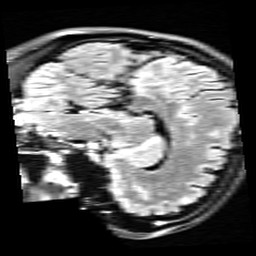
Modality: FLAIR
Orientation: sagittal
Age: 34
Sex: female
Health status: healthy
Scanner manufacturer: siemens
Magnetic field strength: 3 T
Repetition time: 9 s
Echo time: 0.088 s